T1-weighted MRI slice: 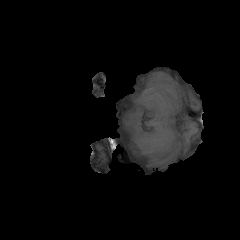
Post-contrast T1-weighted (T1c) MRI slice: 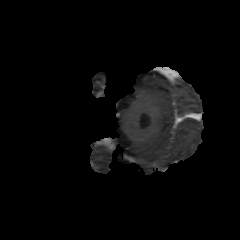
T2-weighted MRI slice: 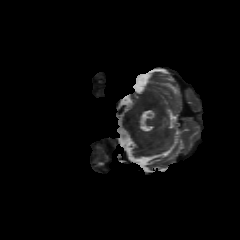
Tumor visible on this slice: no